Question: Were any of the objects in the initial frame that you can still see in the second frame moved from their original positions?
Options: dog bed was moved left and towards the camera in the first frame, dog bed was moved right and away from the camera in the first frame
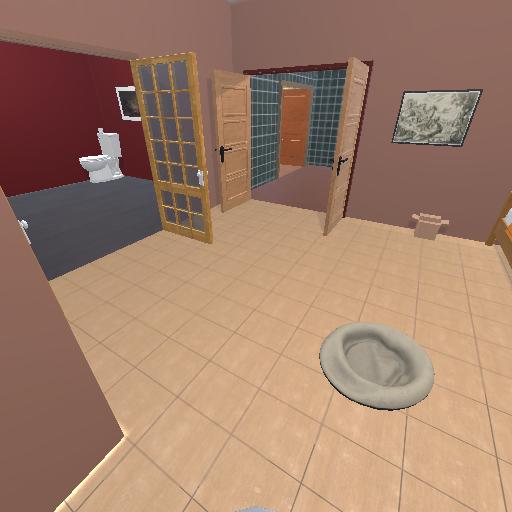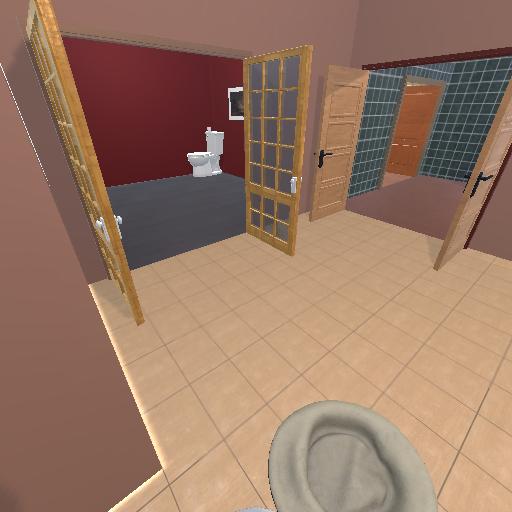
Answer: dog bed was moved left and towards the camera in the first frame